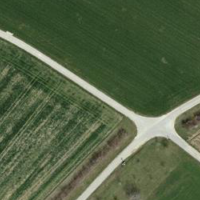
EUNIS habitat code: 52
Species observed at this site:
Anacamptis morio